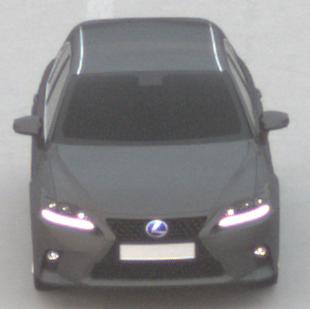
Make: Lexus
Model: CT 200h
Detailed model: CT (A10)
Model produced from: 2014/03
Model produced until: 2017/10
Doors: 5
Color: gray
Road condition: dry road
Daytime: sunrise or sunset
Contrast: low contrast